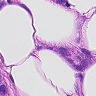
Metastatic tissue present: yes